Question: I'm trying to implement <URL> to the magento. I did all the homework
- - add those files on page.xml> '''
<reference name="head">
<action method="addCss"><stylesheet>css/styles.css</stylesheet></action>
...
<action method="addCss"><stylesheet>css/nivo-slider.css</stylesheet></action>
<action method="addCss"><stylesheet>css/themes/default/default.css</stylesheet></action>
<action method="addCss"><stylesheet>css/themes/default/pascal.css</stylesheet></action>
<action method="addCss"><stylesheet>css/themes/default/orman.css</stylesheet></action>
<action method="addItem"><type>skin_js</type><name>js/jquery-1.6.2-no-conflict.js</name><params/></action>
...
<action method="addItem"><type>skin_js</type><name>js/jquery.nivo.slider.pack.js</name><params/></action>
<action method="addItem"><type>skin_js</type><name>js/my_own_custom_script.js</name><params/></action>
...
</reference>
'''
- copy the slider html section on magento cms page

- 'jQuery(document).ready(function($) { $('#slider').nivoSlider(); });'
It runs, but not smoothly. Sometimes the slide just paused for a while. The other times, one of the image slide won't showed up. The animation is also a little bit flickering. The slider navigation (the prev-next button and those circle on the bottom of the slider) sometimes get unresponsive on my click event. What makes me confused is, all those symptoms just happen , some other time it runs well.
oh, one more thing, this nivoslider also always make my firefox crash everytime I inspect one of its element with firebug.
Could anyone give me some clue, why is this happening? I suspect this has something to do with the conflict with magento's Prototype script (although it all already runs in noconflict mode)
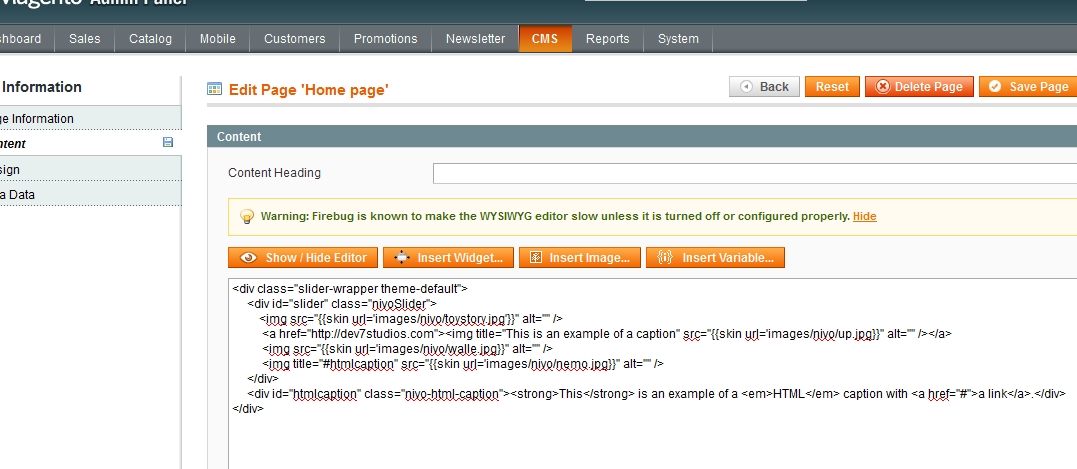
Answer: after some digging, I found the solution... and the solution is very simple:
as simple as adding one little underscore character to nivoslider script.
just replace this line on nivoslider script:
'''
$.fn._reverse = [].reverse;
'''
to this
'''
$.fn._reverse = []._reverse;
'''
And here is the explanation for those who need explanation:
if you see the error listing (with firefox, ctrl+shift+j) while using nivoslider, you will see that the prototype got too much recursion. This is the explanation of that "too much recursion" of Prototype: <URL>.
Usage of reverse function on Prototype has made conflict with NivoSlider. guys on github found this problem and give one quick solution here:
<URL>
this problem has drive me crazy, for there are no sufficient resource everywhere (try google it out and you'll find no direct answer to this problem). So I hope my question, along with my own answer could help other people out there with the same case with me :)